Field crop: maize
Growth stage: 2
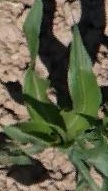
Species: maize